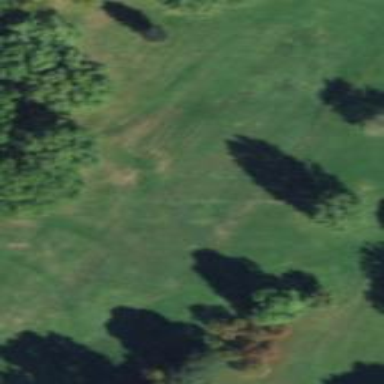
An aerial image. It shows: Grassy area designated as golf fairway.